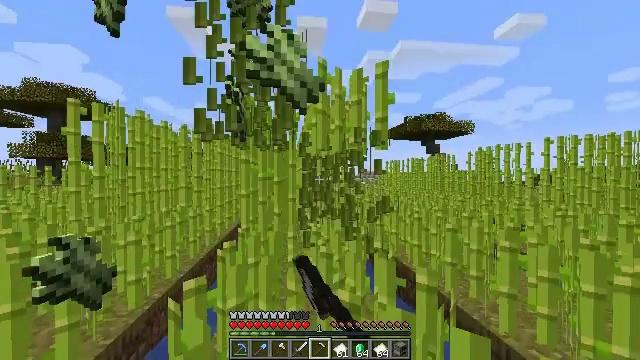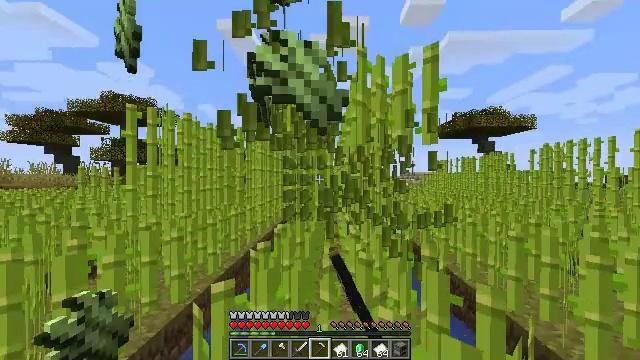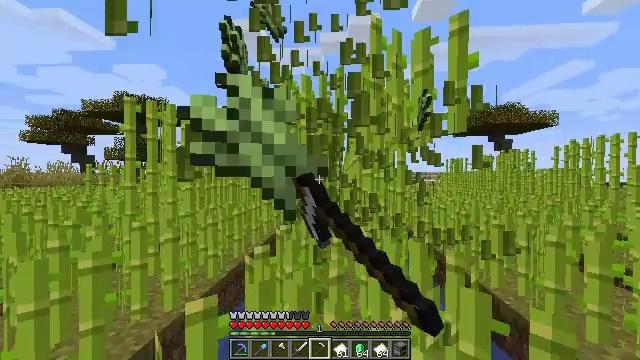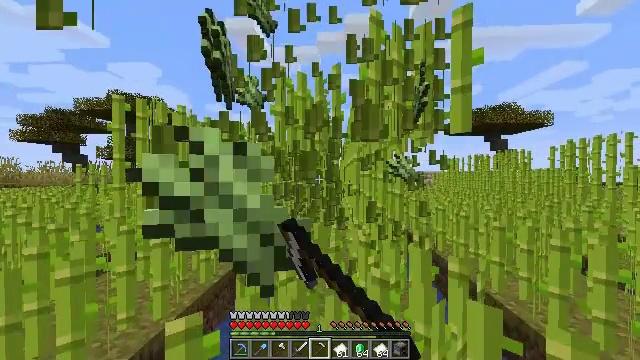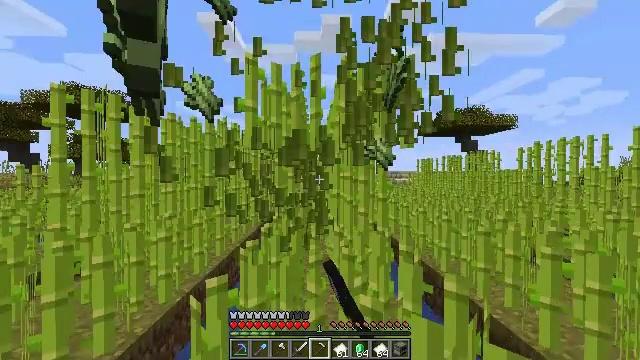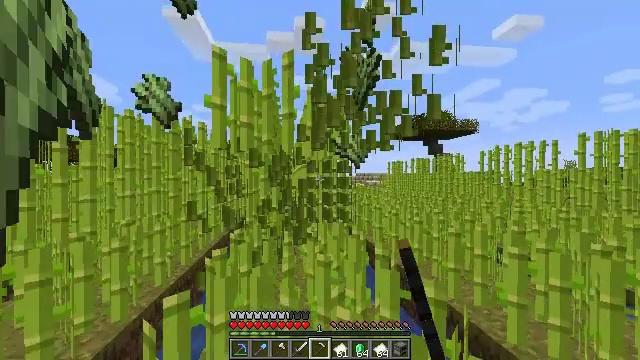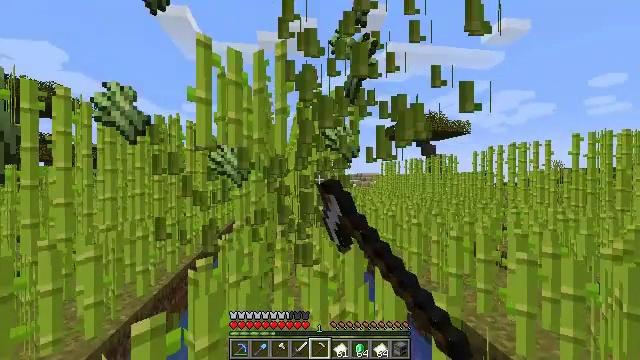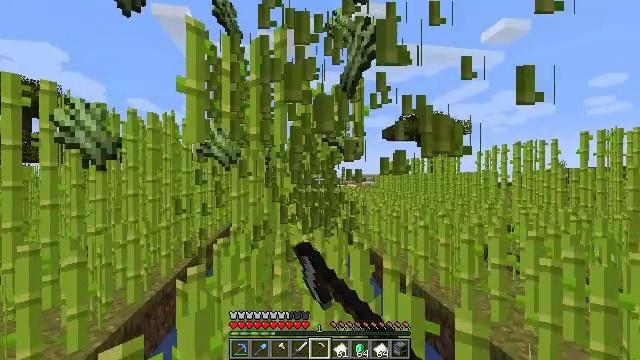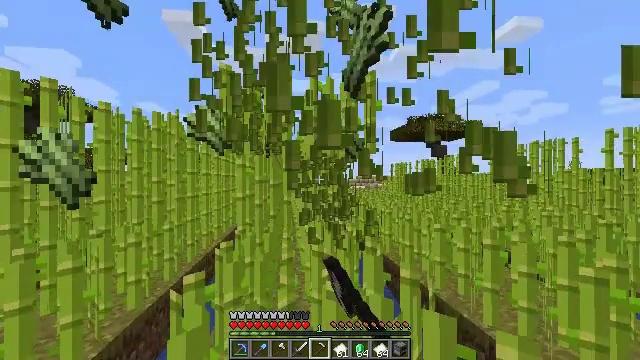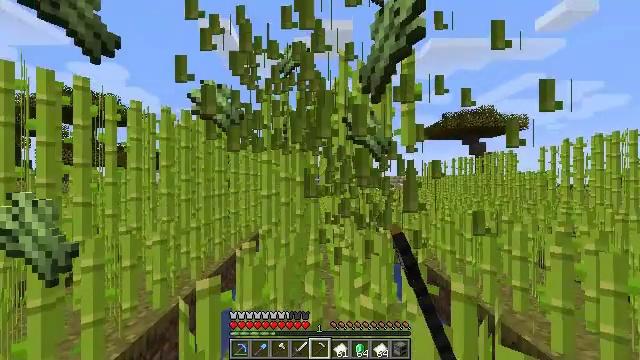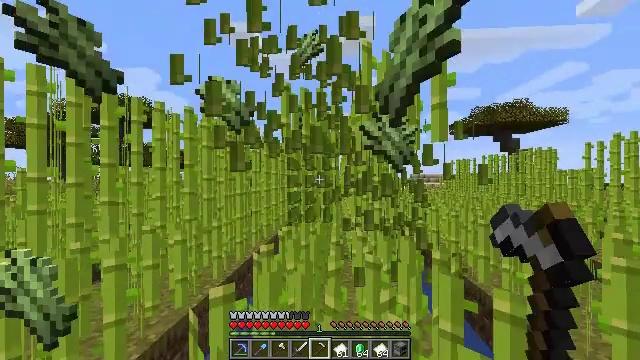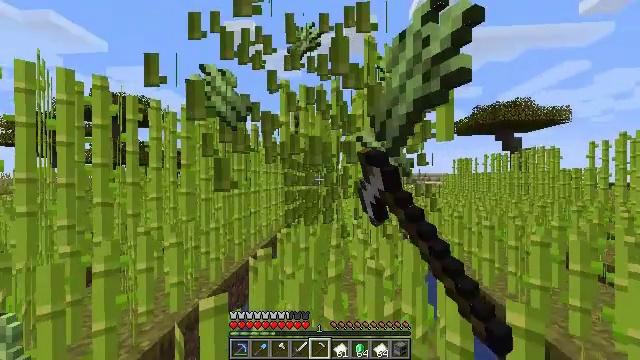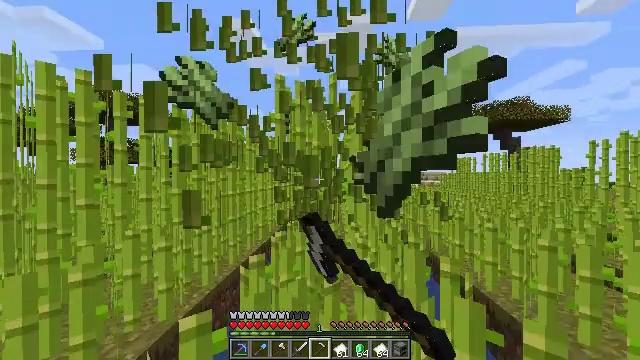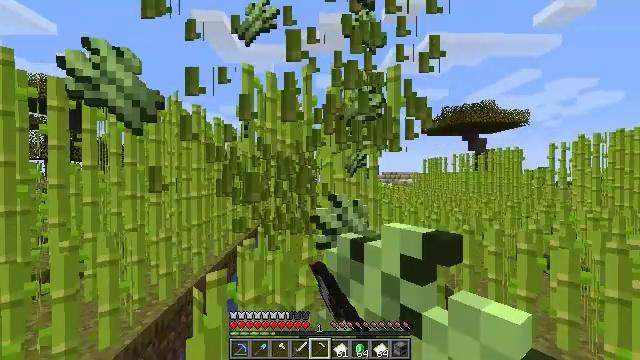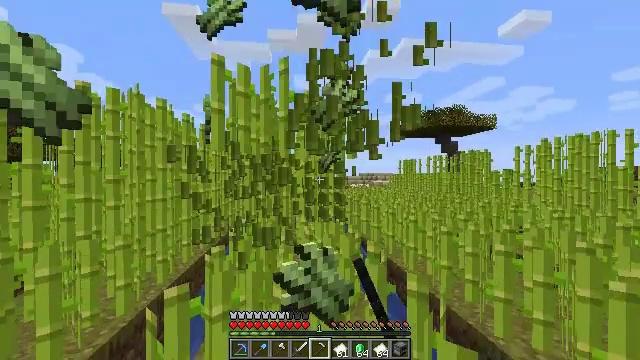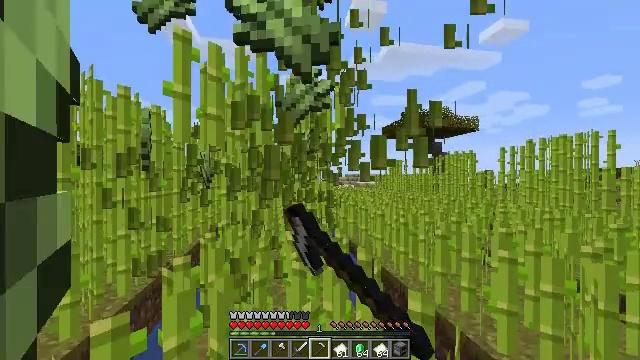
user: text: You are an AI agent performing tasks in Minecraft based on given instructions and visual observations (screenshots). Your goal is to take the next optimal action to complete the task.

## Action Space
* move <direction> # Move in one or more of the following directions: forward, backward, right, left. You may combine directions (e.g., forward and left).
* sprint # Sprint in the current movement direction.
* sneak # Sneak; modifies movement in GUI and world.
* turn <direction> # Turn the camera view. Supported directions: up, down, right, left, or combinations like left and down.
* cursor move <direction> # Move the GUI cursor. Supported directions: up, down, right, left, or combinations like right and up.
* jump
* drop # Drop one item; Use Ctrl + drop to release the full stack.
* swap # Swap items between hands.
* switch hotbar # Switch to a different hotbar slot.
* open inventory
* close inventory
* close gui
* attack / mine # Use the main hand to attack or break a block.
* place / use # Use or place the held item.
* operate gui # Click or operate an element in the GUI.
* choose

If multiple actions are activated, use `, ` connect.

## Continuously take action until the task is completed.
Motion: motion action
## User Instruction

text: Collect sugar cane near water sources.
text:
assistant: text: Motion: move forward, turn left, attack / mine
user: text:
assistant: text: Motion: move forward, turn left, attack / mine
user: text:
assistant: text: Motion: move forward, attack / mine
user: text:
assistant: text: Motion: move forward, turn right, attack / mine
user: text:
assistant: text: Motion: move forward, turn right, attack / mine
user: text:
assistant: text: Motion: move forward, turn right, attack / mine
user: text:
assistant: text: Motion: move forward, attack / mine
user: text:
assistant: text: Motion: move forward, turn left, attack / mine
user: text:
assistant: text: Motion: move forward, turn left, attack / mine
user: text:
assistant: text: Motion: move forward, turn left, attack / mine
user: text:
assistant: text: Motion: move forward, attack / mine
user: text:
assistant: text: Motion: move forward, attack / mine
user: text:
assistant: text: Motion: move forward, turn right, attack / mine
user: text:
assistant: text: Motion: move forward, turn right, attack / mine
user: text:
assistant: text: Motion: move forward, turn right, attack / mine
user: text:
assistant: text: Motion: move forward, attack / mine
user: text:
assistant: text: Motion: move forward and move left, turn left, attack / mine
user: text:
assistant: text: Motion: move forward and move left, turn left, attack / mine
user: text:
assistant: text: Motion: move forward and move left, turn left, attack / mine
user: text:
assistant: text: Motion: move forward, attack / mine
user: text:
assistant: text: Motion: move forward, turn right, attack / mine
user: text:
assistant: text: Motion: move forward, turn right, attack / mine
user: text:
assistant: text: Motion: move forward, turn right, attack / mine
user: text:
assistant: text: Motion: move forward, turn right, attack / mine
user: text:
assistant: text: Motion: move forward, attack / mine
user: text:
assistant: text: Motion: move forward, attack / mine
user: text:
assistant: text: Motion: move forward, turn left, attack / mine
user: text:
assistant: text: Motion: move forward, turn left, attack / mine
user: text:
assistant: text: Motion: move forward, attack / mine
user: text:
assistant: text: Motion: move forward, turn right, attack / mine